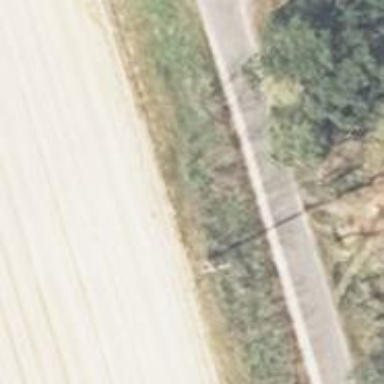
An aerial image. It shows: Power pole.